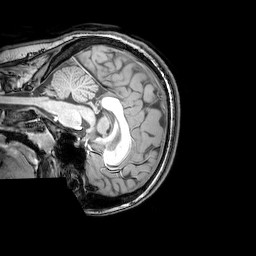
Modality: T1w
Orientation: sagittal
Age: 20
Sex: female
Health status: healthy
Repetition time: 0.081 s
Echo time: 0.037 s